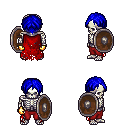
a pixel art fantasy rpg character, male body template, skeleton, red tattered cape, red pants, blue parted hairstyle, gold gloves, shield, four views (front, back, left, right), 2x2 character sprite sheet, small pixel art, hard edges, no anti-aliasing